Brain MRI, t1w sequence, axial 2D slice.
Patient: age 26, sex F, weight 78 kg, height 1.78 m
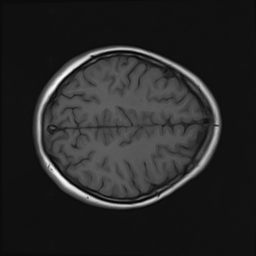